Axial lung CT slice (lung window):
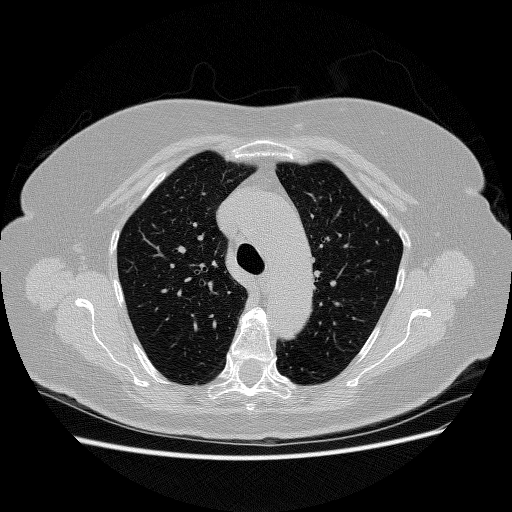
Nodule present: no